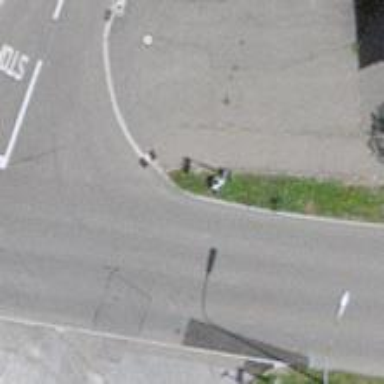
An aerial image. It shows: Bus stop with platform for public transport.